Aerial crown-view tile of a tropical tree (Barro Colorado Island, Panama), acquired 20250217:
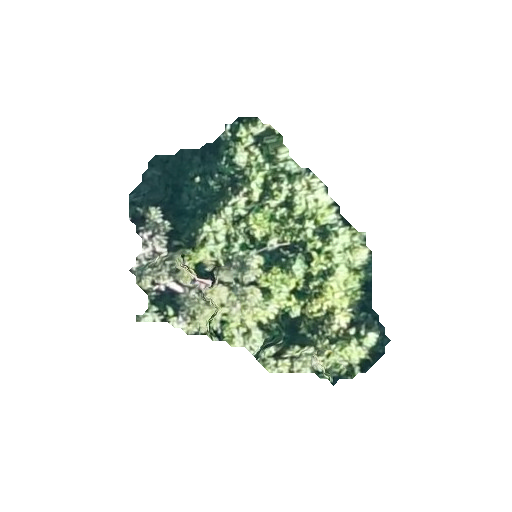
Species: Cecropia insignis
GBIF accepted scientific name: Cecropia insignis
Crown area: 66.491 m²